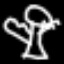
Label: angel